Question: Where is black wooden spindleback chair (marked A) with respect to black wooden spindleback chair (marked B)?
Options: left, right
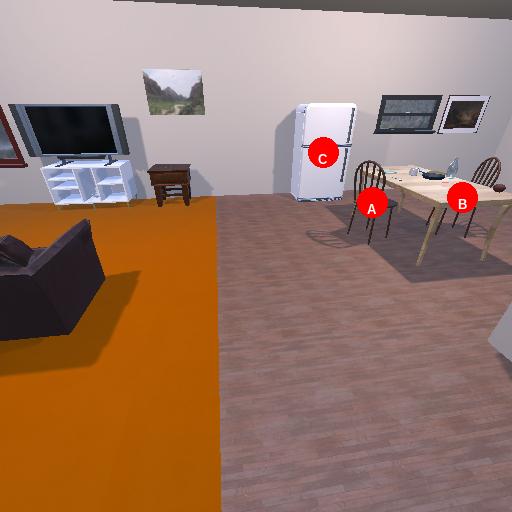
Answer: left